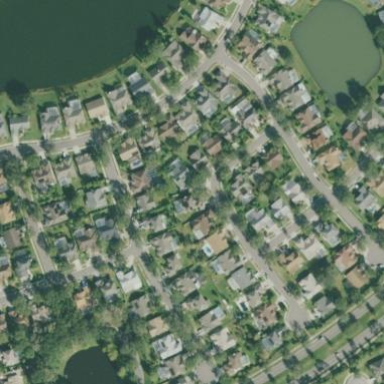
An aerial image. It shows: Neighborhood.